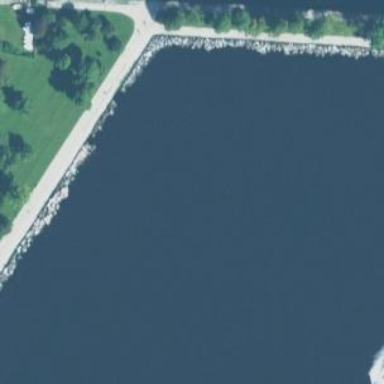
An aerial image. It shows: Breakwater structure.